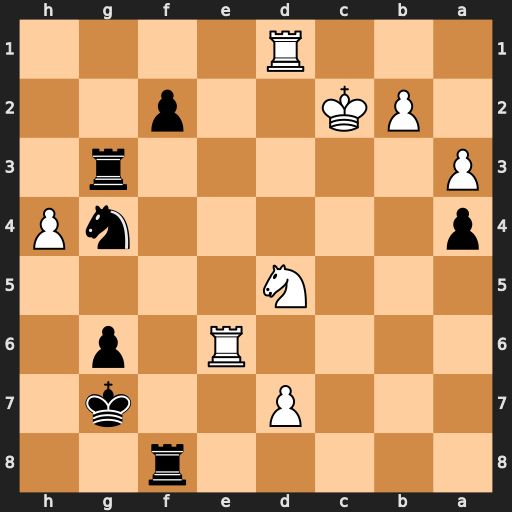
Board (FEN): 5r2/3P2k1/4R1p1/3N4/p5nP/P5r1/1PK2p2/3R4
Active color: b
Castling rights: -
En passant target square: -
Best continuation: Rg1 Re7+ Kh6